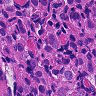
Metastatic tissue present: yes